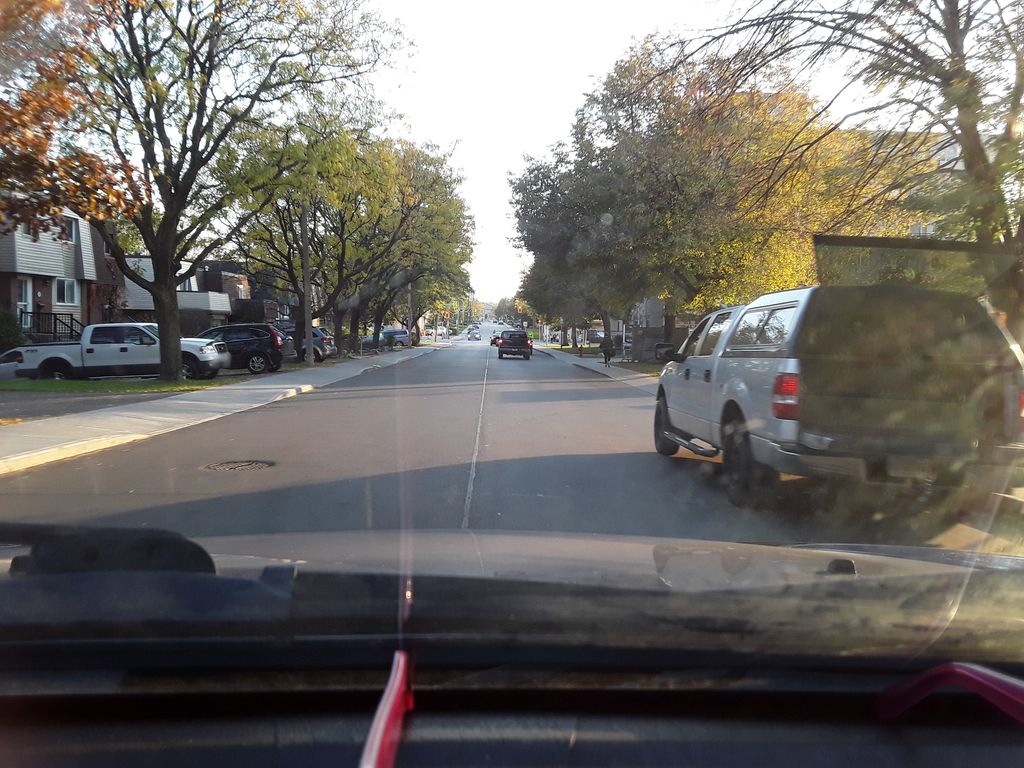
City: hamilton